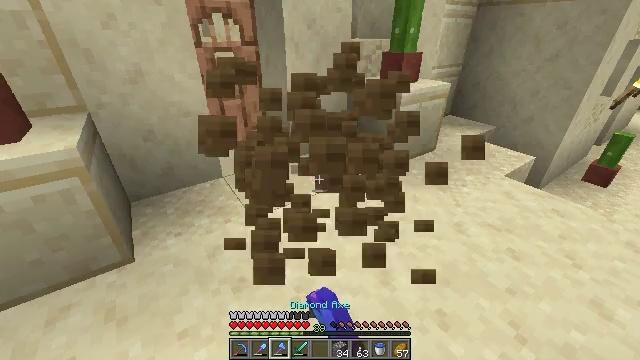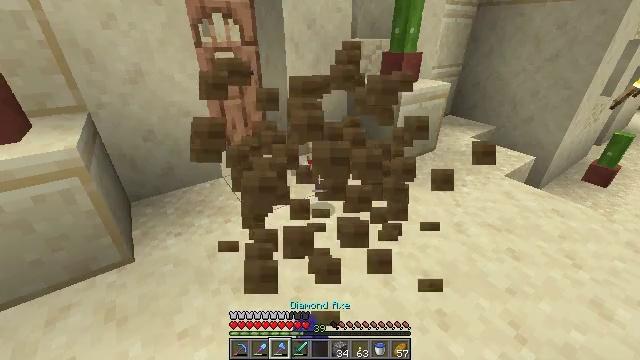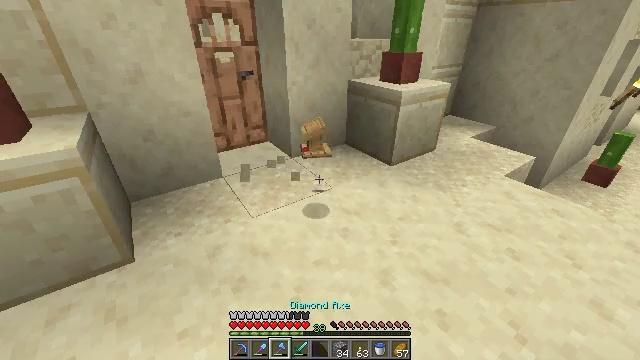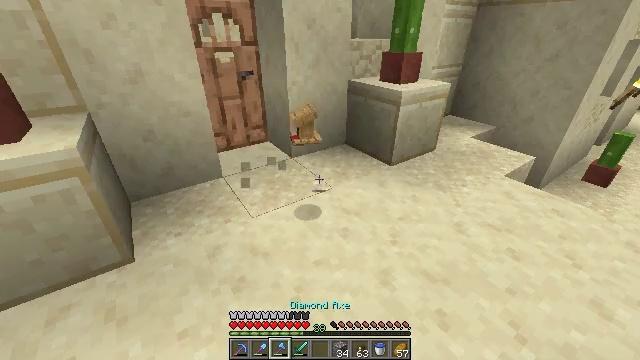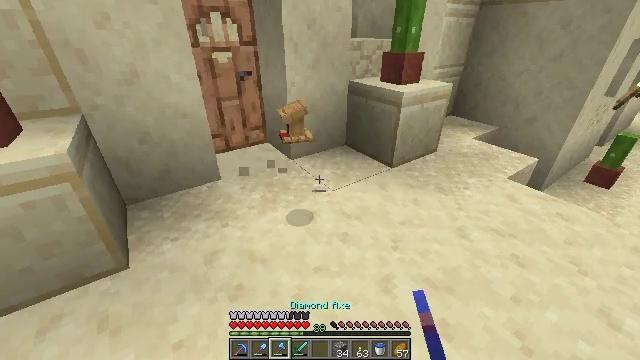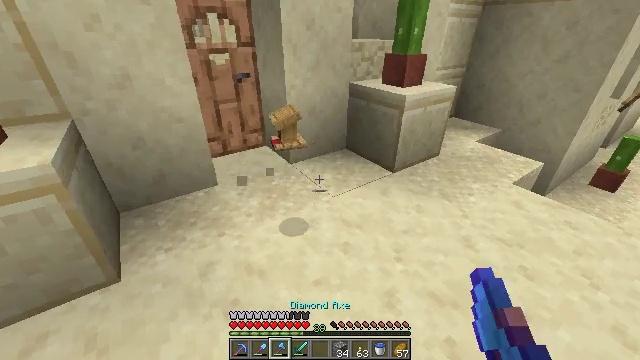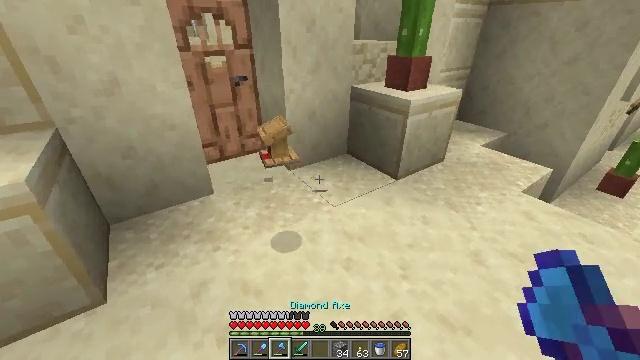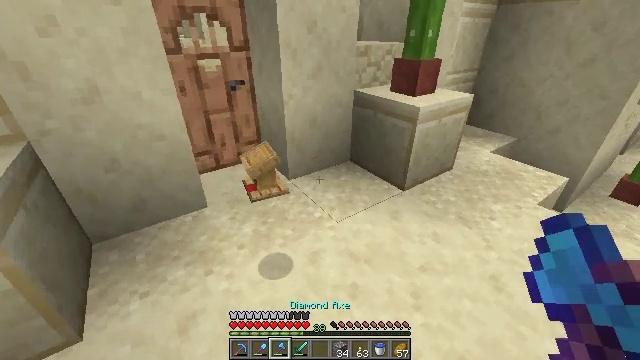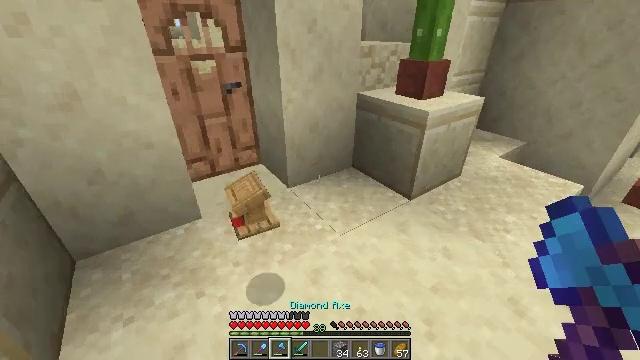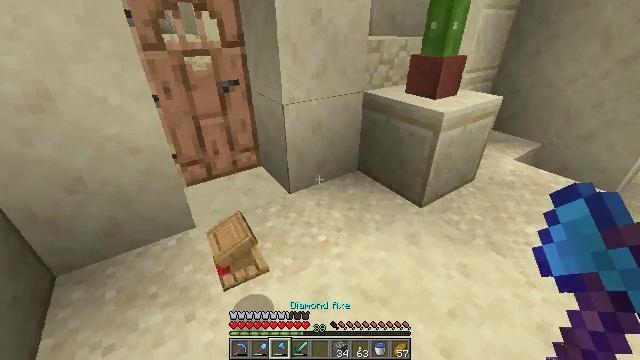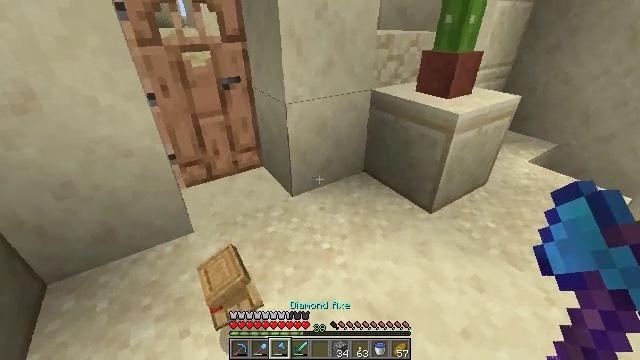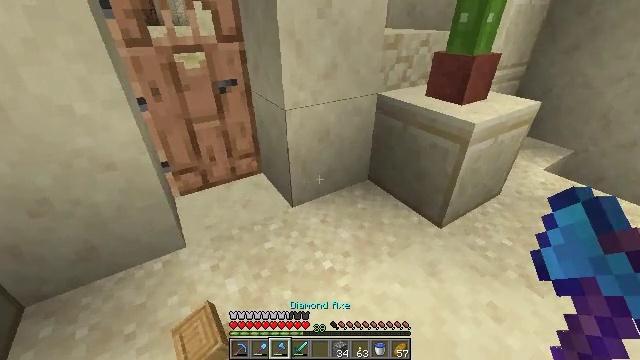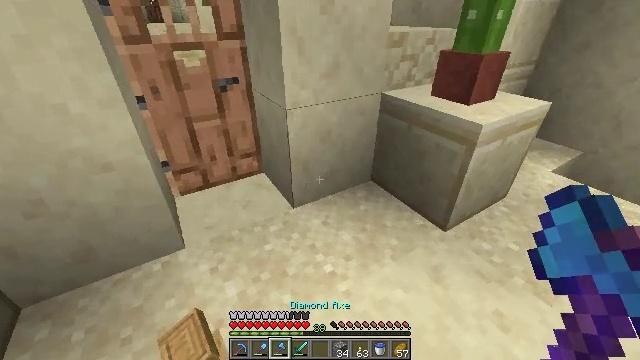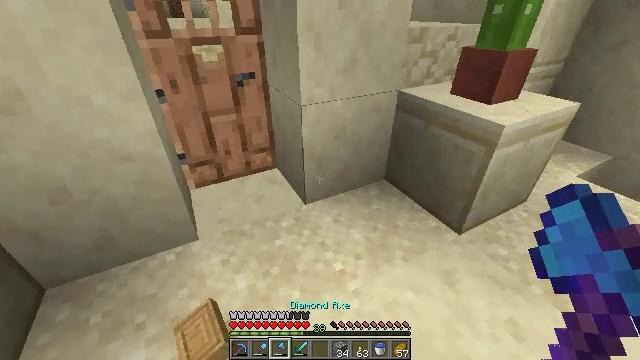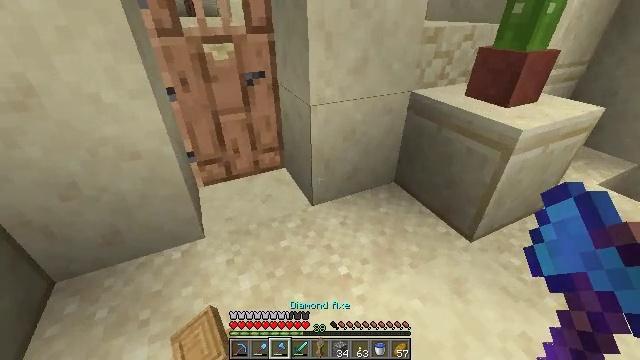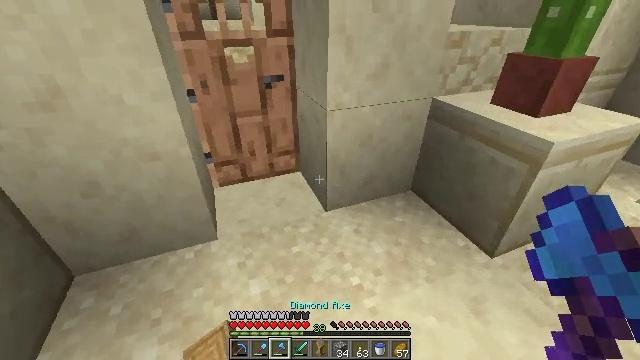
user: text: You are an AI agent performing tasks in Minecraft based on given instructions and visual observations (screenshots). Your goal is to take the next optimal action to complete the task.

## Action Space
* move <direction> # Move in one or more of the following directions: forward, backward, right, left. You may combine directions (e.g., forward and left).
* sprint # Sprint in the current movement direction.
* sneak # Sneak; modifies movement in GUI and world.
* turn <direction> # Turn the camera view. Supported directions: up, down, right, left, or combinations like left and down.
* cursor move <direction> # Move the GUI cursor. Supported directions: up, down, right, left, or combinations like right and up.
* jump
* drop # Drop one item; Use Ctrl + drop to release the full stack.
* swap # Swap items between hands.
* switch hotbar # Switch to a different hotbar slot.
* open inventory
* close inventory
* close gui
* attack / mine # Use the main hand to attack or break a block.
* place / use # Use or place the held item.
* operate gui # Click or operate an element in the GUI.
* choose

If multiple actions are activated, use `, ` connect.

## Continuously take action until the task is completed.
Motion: motion action
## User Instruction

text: Attack the loom to pick it up.
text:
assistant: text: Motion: attack / mine
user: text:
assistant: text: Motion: no_op
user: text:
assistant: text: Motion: no_op
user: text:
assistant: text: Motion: move forward
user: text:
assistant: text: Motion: move forward
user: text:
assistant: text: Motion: move forward
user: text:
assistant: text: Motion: move forward
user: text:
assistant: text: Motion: move forward
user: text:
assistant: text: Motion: move forward
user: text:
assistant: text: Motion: move forward, turn left
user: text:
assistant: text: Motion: no_op
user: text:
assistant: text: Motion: no_op
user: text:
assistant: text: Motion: turn left
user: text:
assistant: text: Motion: turn left
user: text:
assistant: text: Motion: move forward, turn left
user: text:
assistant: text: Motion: move forward, turn left and up
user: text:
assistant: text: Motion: move forward, turn left and up
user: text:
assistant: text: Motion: move forward, turn left and up
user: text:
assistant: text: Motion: move forward, turn left and up
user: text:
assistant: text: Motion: move forward
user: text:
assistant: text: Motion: turn up
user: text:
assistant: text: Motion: no_op
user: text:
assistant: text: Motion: move forward
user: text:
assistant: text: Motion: move forward, use / place
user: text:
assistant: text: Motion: move forward, use / place
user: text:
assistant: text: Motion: move forward, use / place
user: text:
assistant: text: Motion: move forward
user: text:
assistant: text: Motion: move forward
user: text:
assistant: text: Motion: move forward
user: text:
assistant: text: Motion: move forward, turn right and down